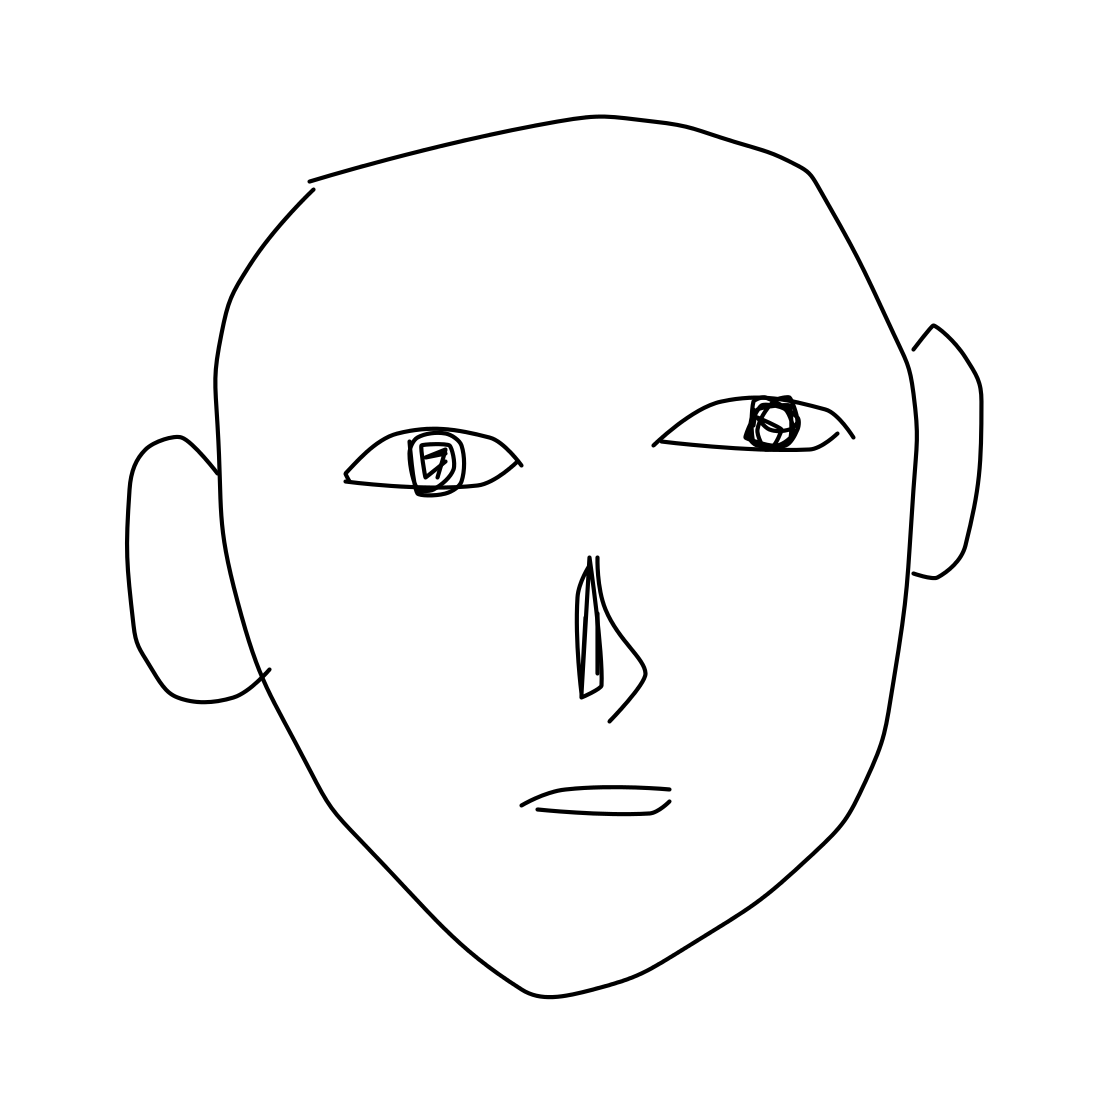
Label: face